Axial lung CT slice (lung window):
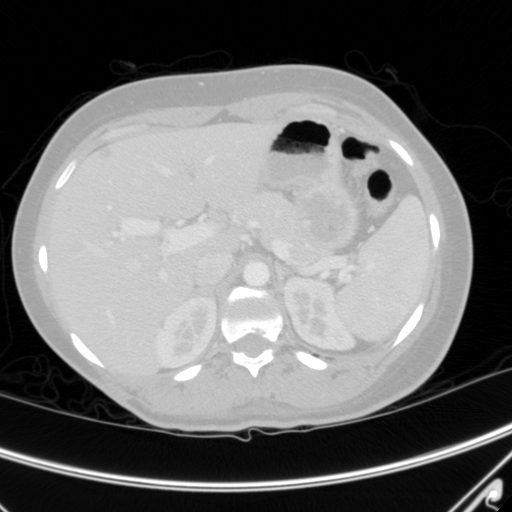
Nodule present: no